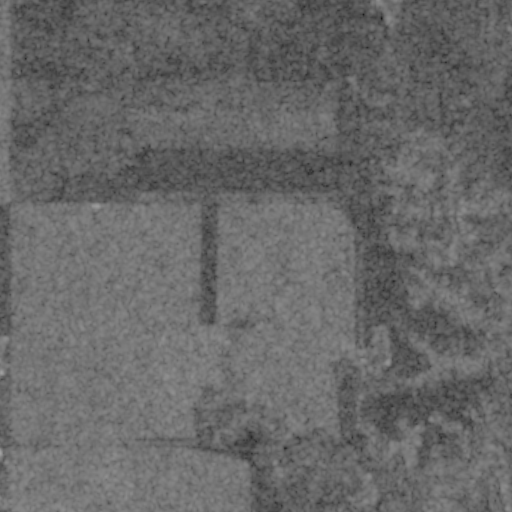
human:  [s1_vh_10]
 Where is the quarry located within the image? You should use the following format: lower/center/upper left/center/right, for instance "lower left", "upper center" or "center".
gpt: The quarry is located in the upper right of the image.
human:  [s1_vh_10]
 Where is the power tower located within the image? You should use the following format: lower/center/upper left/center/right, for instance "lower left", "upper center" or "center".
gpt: There is no power tower in the image.

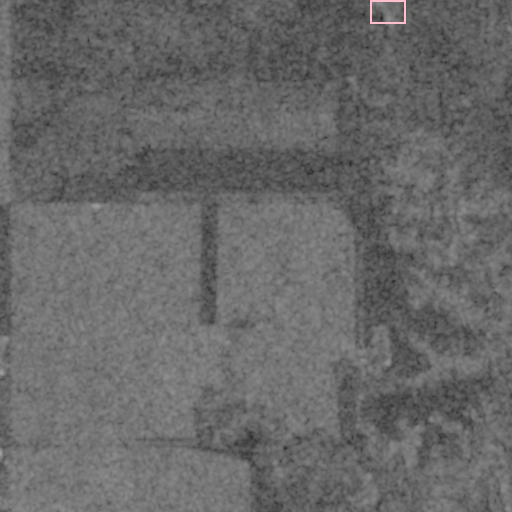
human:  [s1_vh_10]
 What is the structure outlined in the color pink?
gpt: The structure outlined in pink is a quarry.
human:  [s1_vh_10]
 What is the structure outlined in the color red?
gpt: There is no red outline.